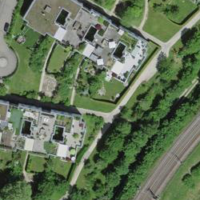
EUNIS habitat code: 54
Species observed at this site:
Sambucus racemosa
Ajuga reptans